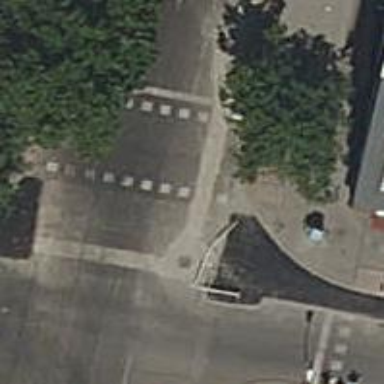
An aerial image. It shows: Zebra crossing with traffic signals.